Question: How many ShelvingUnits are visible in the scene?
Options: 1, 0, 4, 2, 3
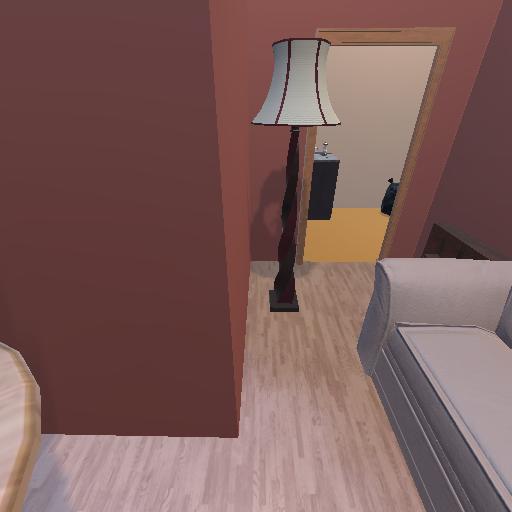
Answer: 1